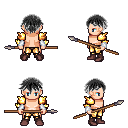
a pixel art fantasy rpg character, male body template, human, light skin, gold arm armor, gold greaves, gray short bangs hairstyle, white cloth bracers, maroon shoes, spear, four views (front, back, left, right), 2x2 character sprite sheet, small pixel art, hard edges, no anti-aliasing